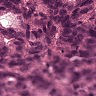
Metastatic tissue present: yes